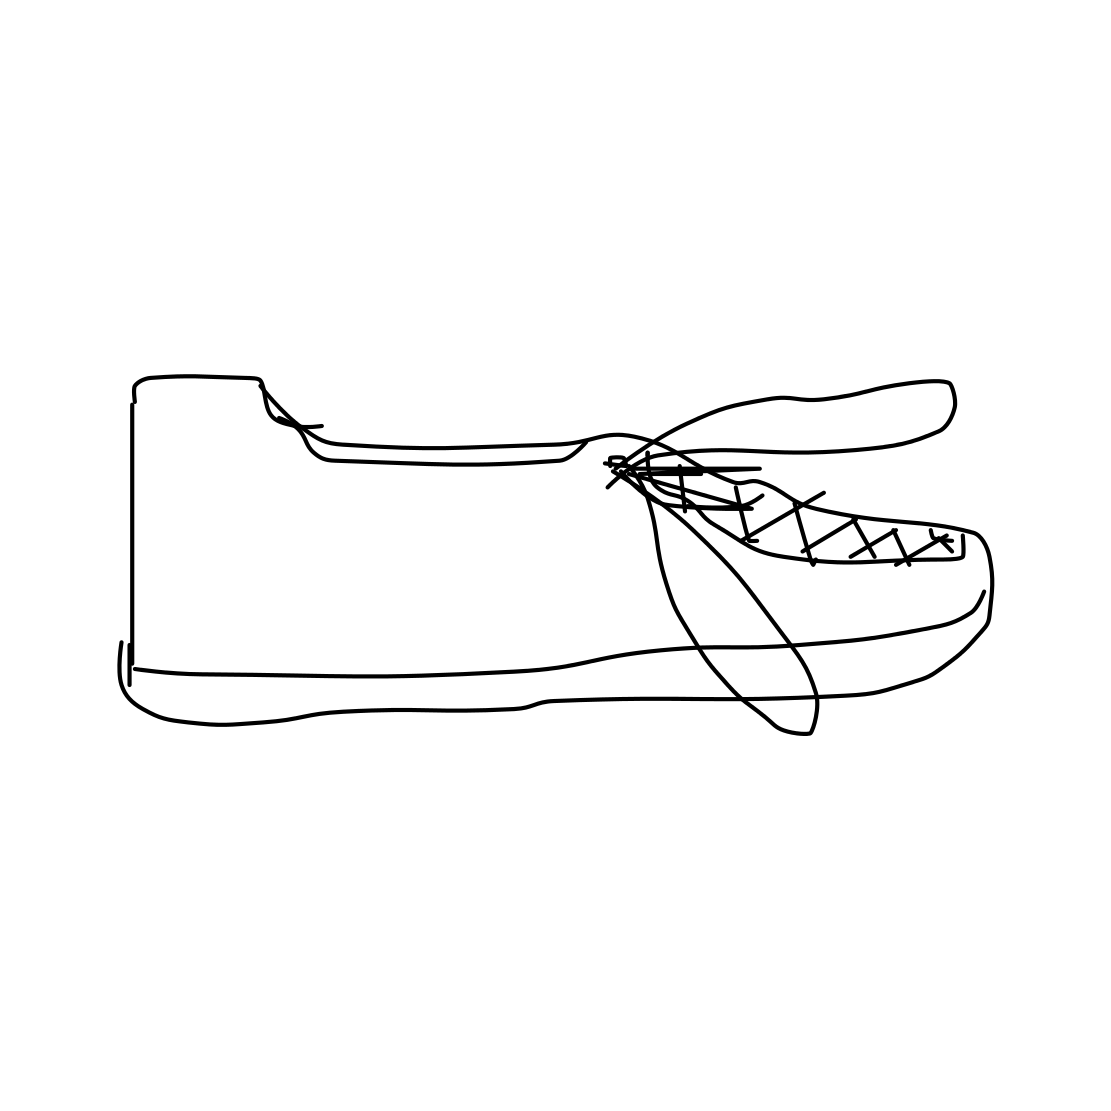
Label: shoe